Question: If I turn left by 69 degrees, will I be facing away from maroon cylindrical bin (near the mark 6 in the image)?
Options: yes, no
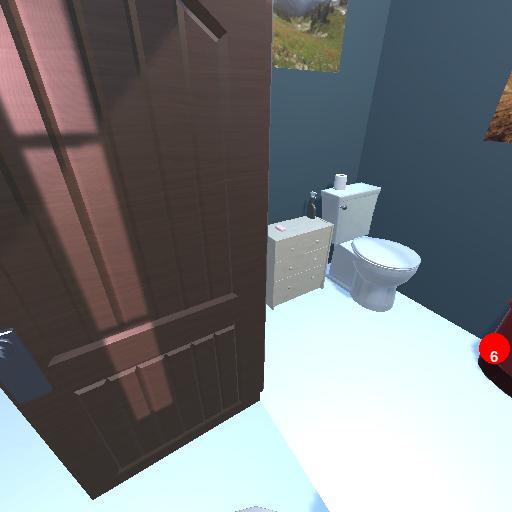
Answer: yes